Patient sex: M
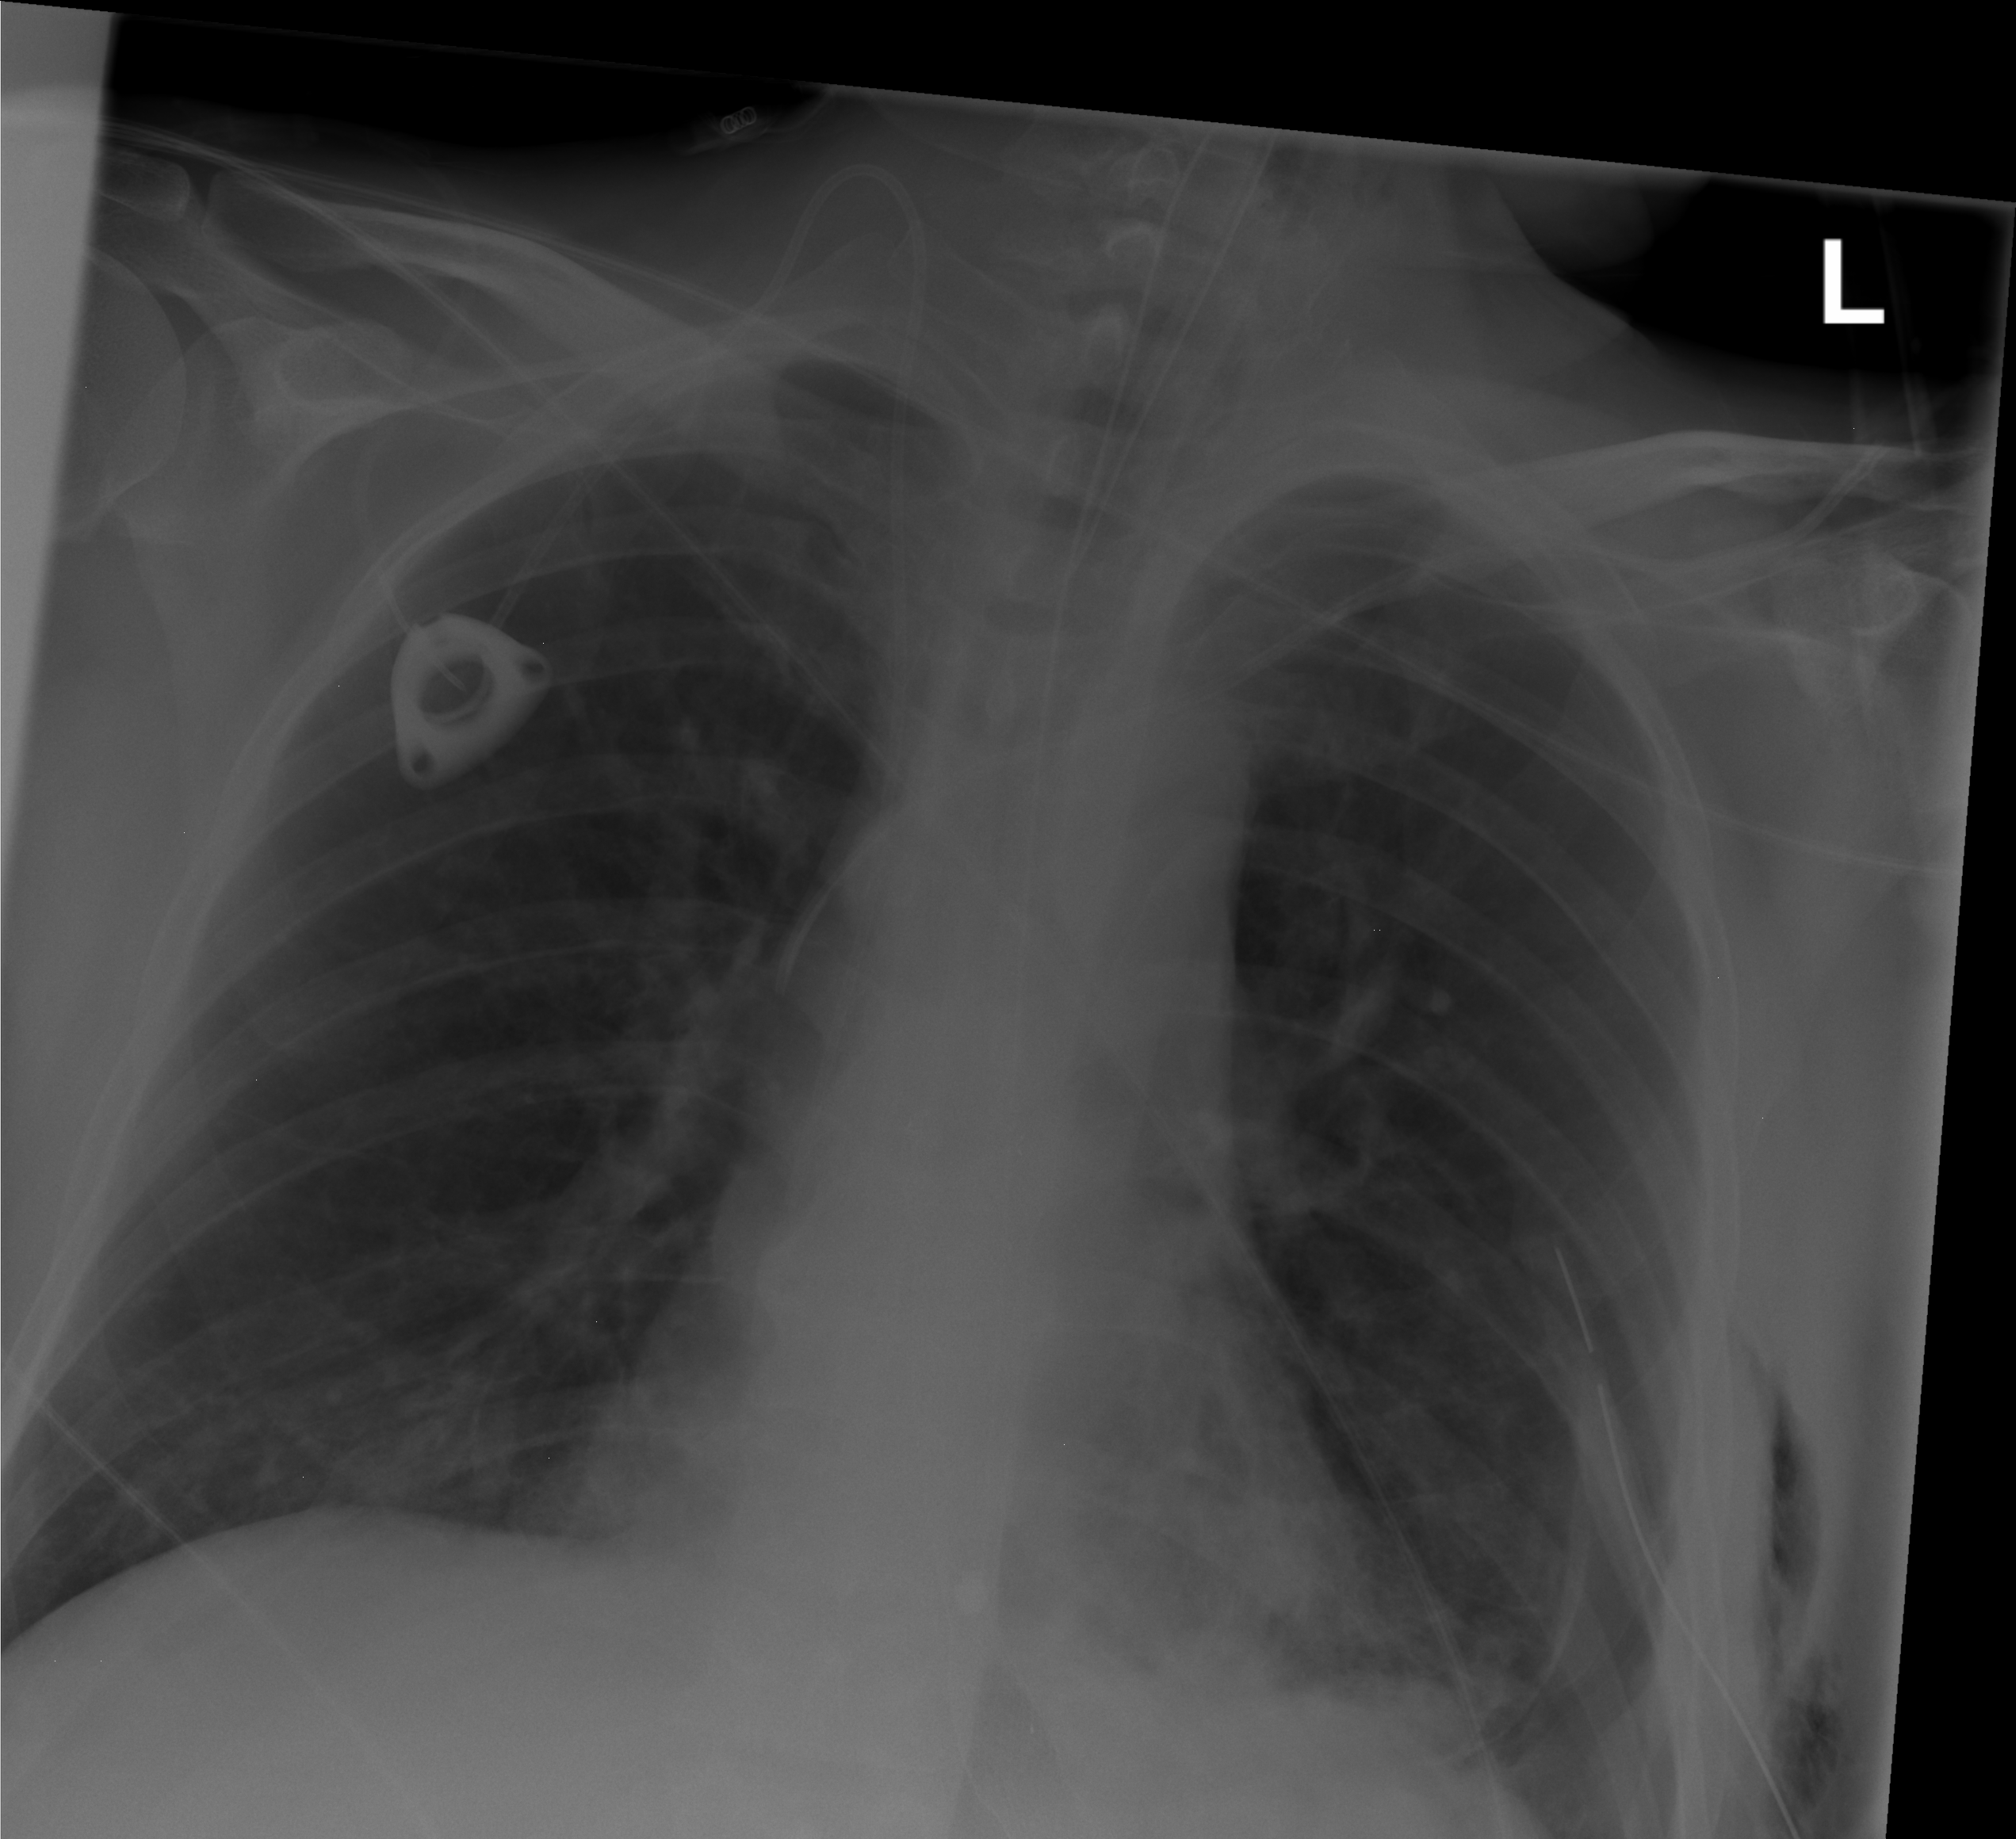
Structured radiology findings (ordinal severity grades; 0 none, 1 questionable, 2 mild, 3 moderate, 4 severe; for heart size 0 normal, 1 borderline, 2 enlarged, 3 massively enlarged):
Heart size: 0
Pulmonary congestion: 0
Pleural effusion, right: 0
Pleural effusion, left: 0
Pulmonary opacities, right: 2
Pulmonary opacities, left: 0
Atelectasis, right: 0
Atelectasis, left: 2